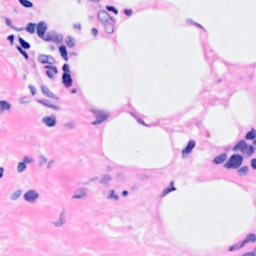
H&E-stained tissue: Breast